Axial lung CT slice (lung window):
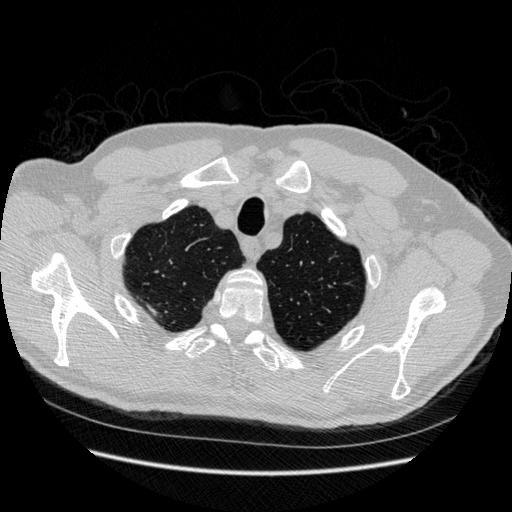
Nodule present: no